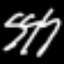
Label: squiggle